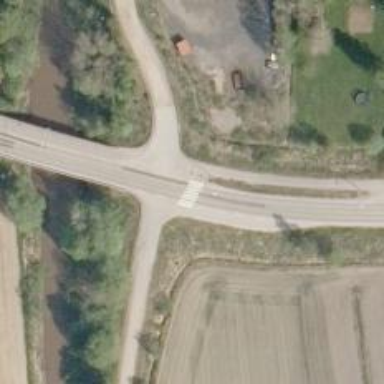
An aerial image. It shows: Marked crossing on the road.